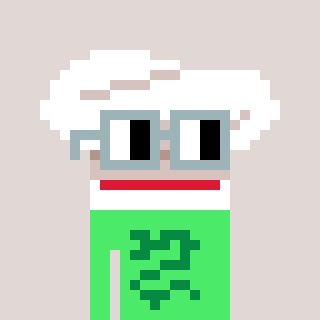
a pixel art character with square dark gray glasses, a chef hat-shaped head and a teal-colored body on a warm background